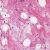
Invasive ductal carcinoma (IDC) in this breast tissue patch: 0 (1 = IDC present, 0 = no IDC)